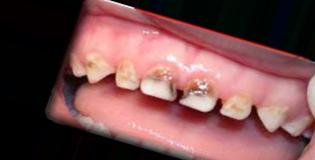
Condition: Caries